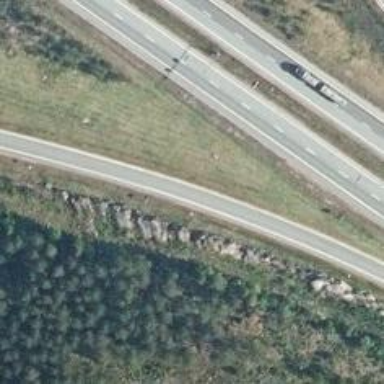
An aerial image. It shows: Tertiary motorway link with asphalt surface.